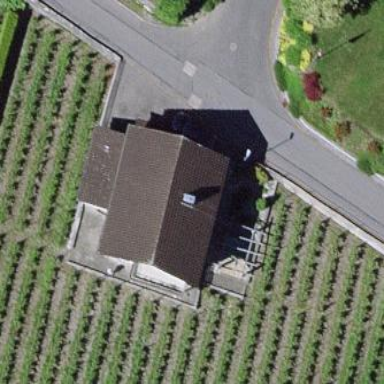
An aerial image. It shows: Beautiful vineyard in the countryside.